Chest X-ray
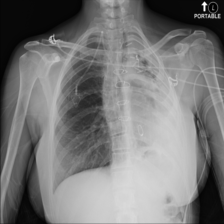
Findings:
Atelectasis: negative
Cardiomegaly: negative
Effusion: negative
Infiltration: positive
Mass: negative
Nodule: negative
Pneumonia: negative
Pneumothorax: negative
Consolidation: negative
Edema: negative
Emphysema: negative
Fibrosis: negative
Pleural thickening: negative
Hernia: negative